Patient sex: M
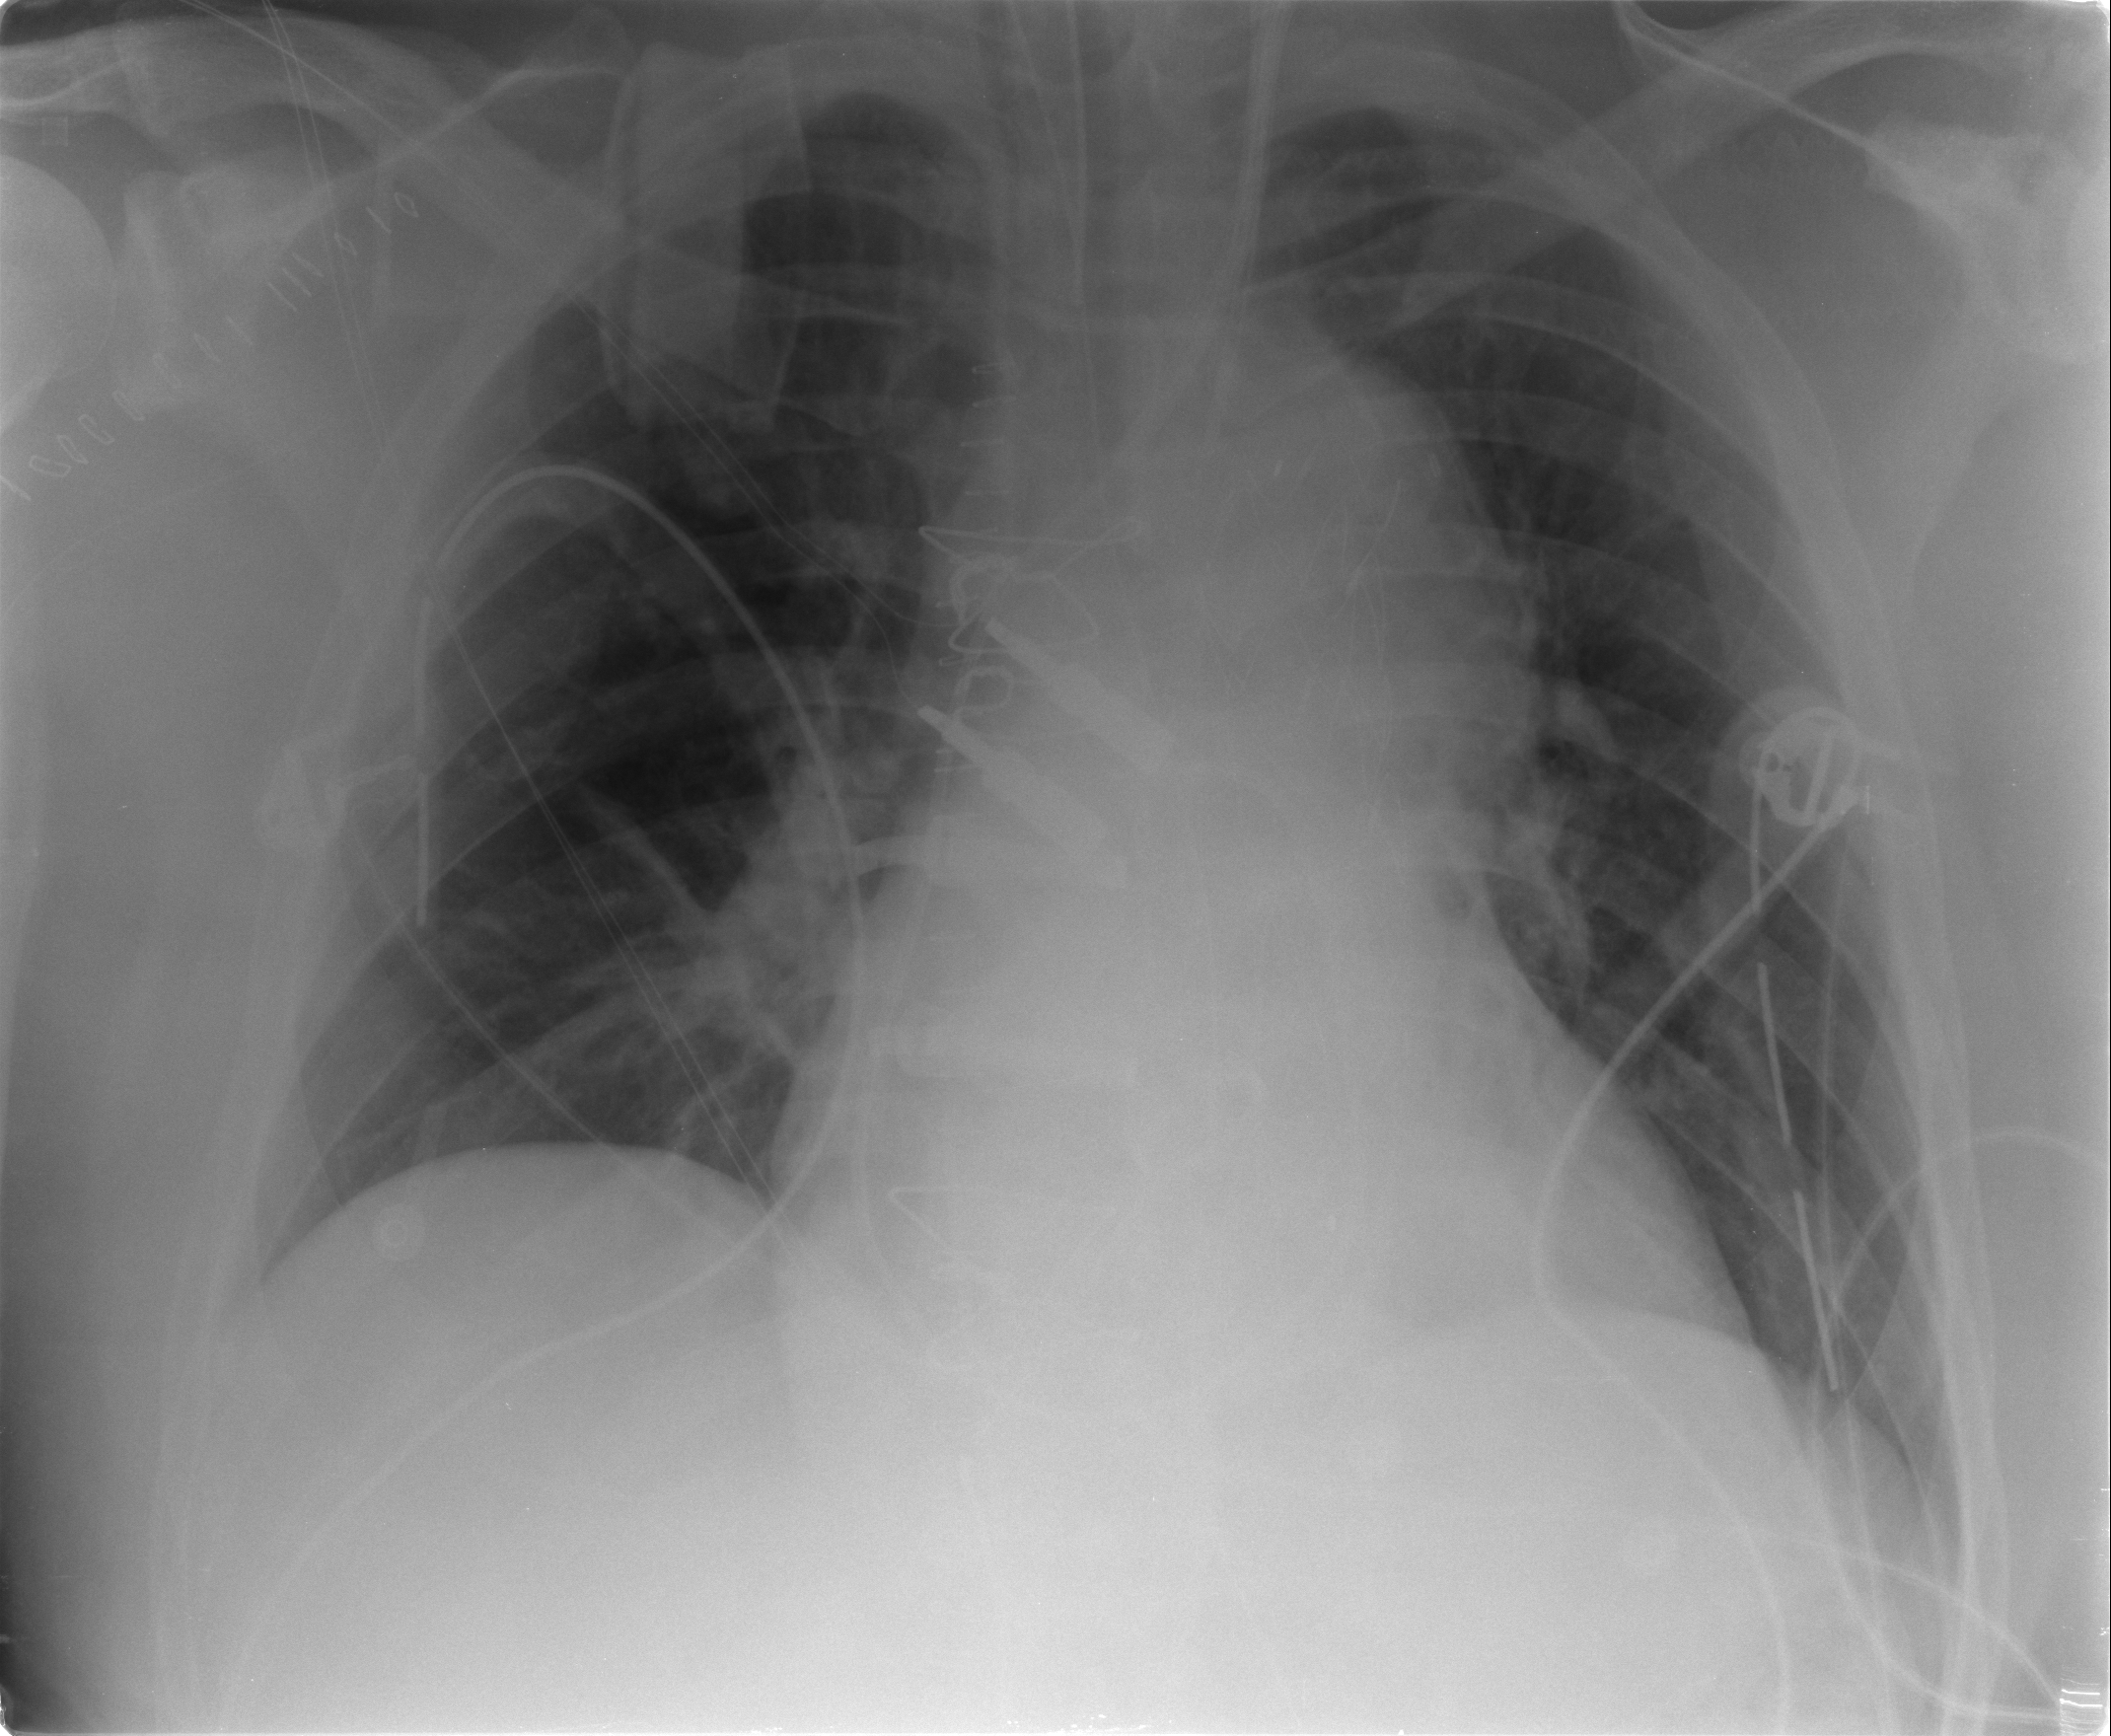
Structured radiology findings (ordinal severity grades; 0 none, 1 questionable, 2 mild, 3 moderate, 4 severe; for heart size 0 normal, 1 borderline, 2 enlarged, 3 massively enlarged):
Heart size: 2
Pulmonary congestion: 0
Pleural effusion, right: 0
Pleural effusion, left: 0
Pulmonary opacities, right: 0
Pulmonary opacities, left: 0
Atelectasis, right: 2
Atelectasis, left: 0